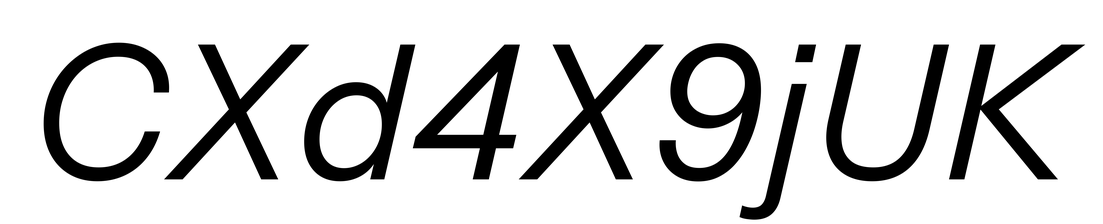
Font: InstrumentSans-Italic_Italic